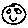
Label: smiley face